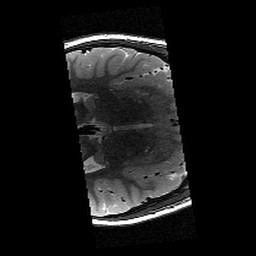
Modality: T2w
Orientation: axial
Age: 11
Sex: male
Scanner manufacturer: siemens
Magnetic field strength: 3 T
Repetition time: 9.23 s
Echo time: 0.067 s